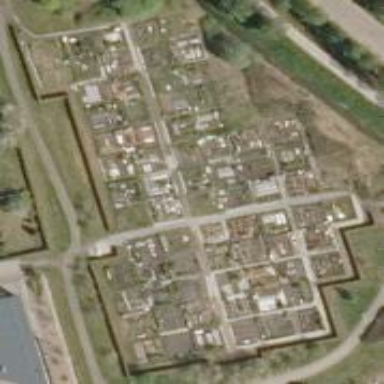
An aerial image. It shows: Allotments area.